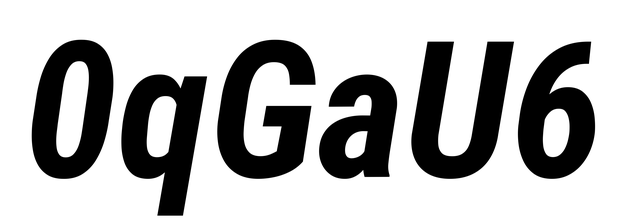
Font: Roboto-Italic_Condensed_Bold_Italic